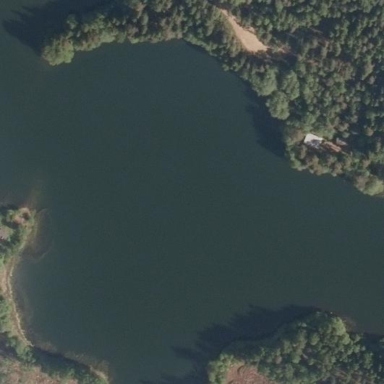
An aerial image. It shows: Serene pond surrounded by nature.